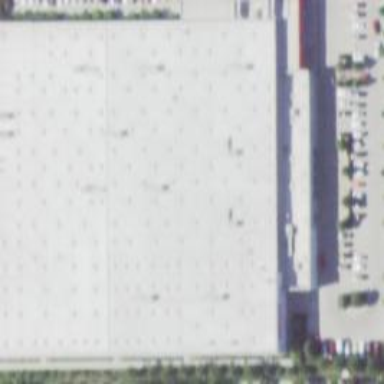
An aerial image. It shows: Retail building that operates as wholesale shop.